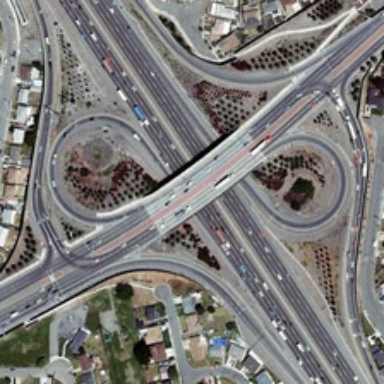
Some buildings are near a viaduct with two circles .